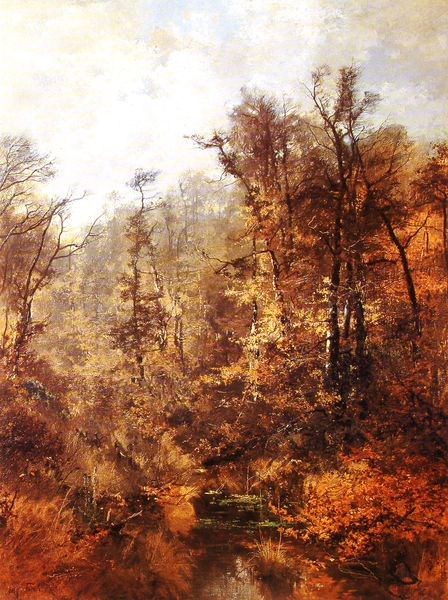
Titel: Waldlandschaft mit Teich
Künstler: August Fink
Institution: Privatbesitz
Schlagwörter: baum, blau, blätter, feuer, gemälde, himmel, laub, schatten, wasser, weiß, wolken, baumstämme, bäume, fluss, gelb, grün, impressionismus, landschaft, ocker, see, ufer, äste, braun, bunt, grau, hell, holz, licht, orange, gras, rot, wiese, wolke, beige, malerei, öl, ast, bach, baumstamm, birke, birken, natur, schilf, spiegelung, stamm, strauch, wind, zweige, busch, büsche, gewässer, pastos, sonne, sträucher, gold, realismus, blatt, wald, weiher, warm, hitze, dunst, kahl, herbst, idylle, fliessen, romantik, steg, stämme, tau, wetter, wild, widerschein, fallen, schneise, leuchten, verfall, diesig, algen, zweig, idyll, moos, wälder, laubbaum, sumpf, unterholz, moor, tümpel, geäst, laubwald, rotbraun, dickicht, blattwerk, seerosen, weier, bachlauf, rain, graben, dicht, wildnis, stimmungsbild, barbizon, gestrüpp, seerose, färbung, wipfel, lichtschein, herbstlich, bewuchs, raun, forst, baum bäume, herbstlaub, rost, herbstwald, mischwald, wölkchen, indian summer, sind, summer, romantik tafelbild öl licht, indian, blätter herbst